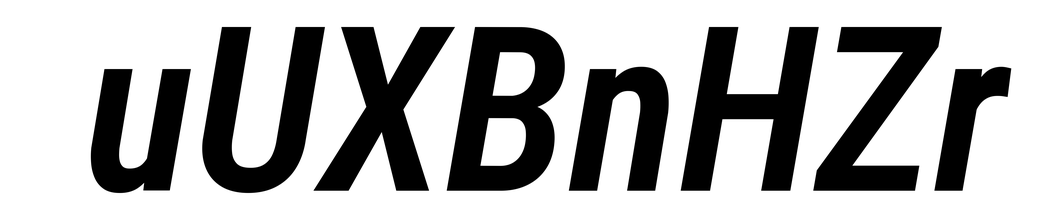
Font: Roboto-Italic_Condensed_SemiBold_Italic